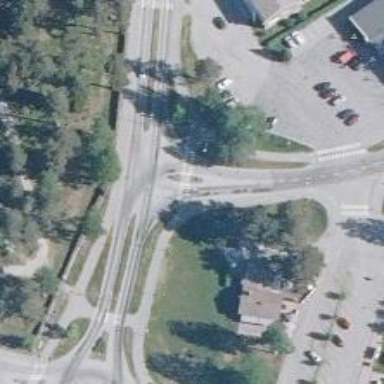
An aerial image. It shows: Cycleway with asphalt surface and zebra crossing. The crossing includes island with zebra markings for safety.